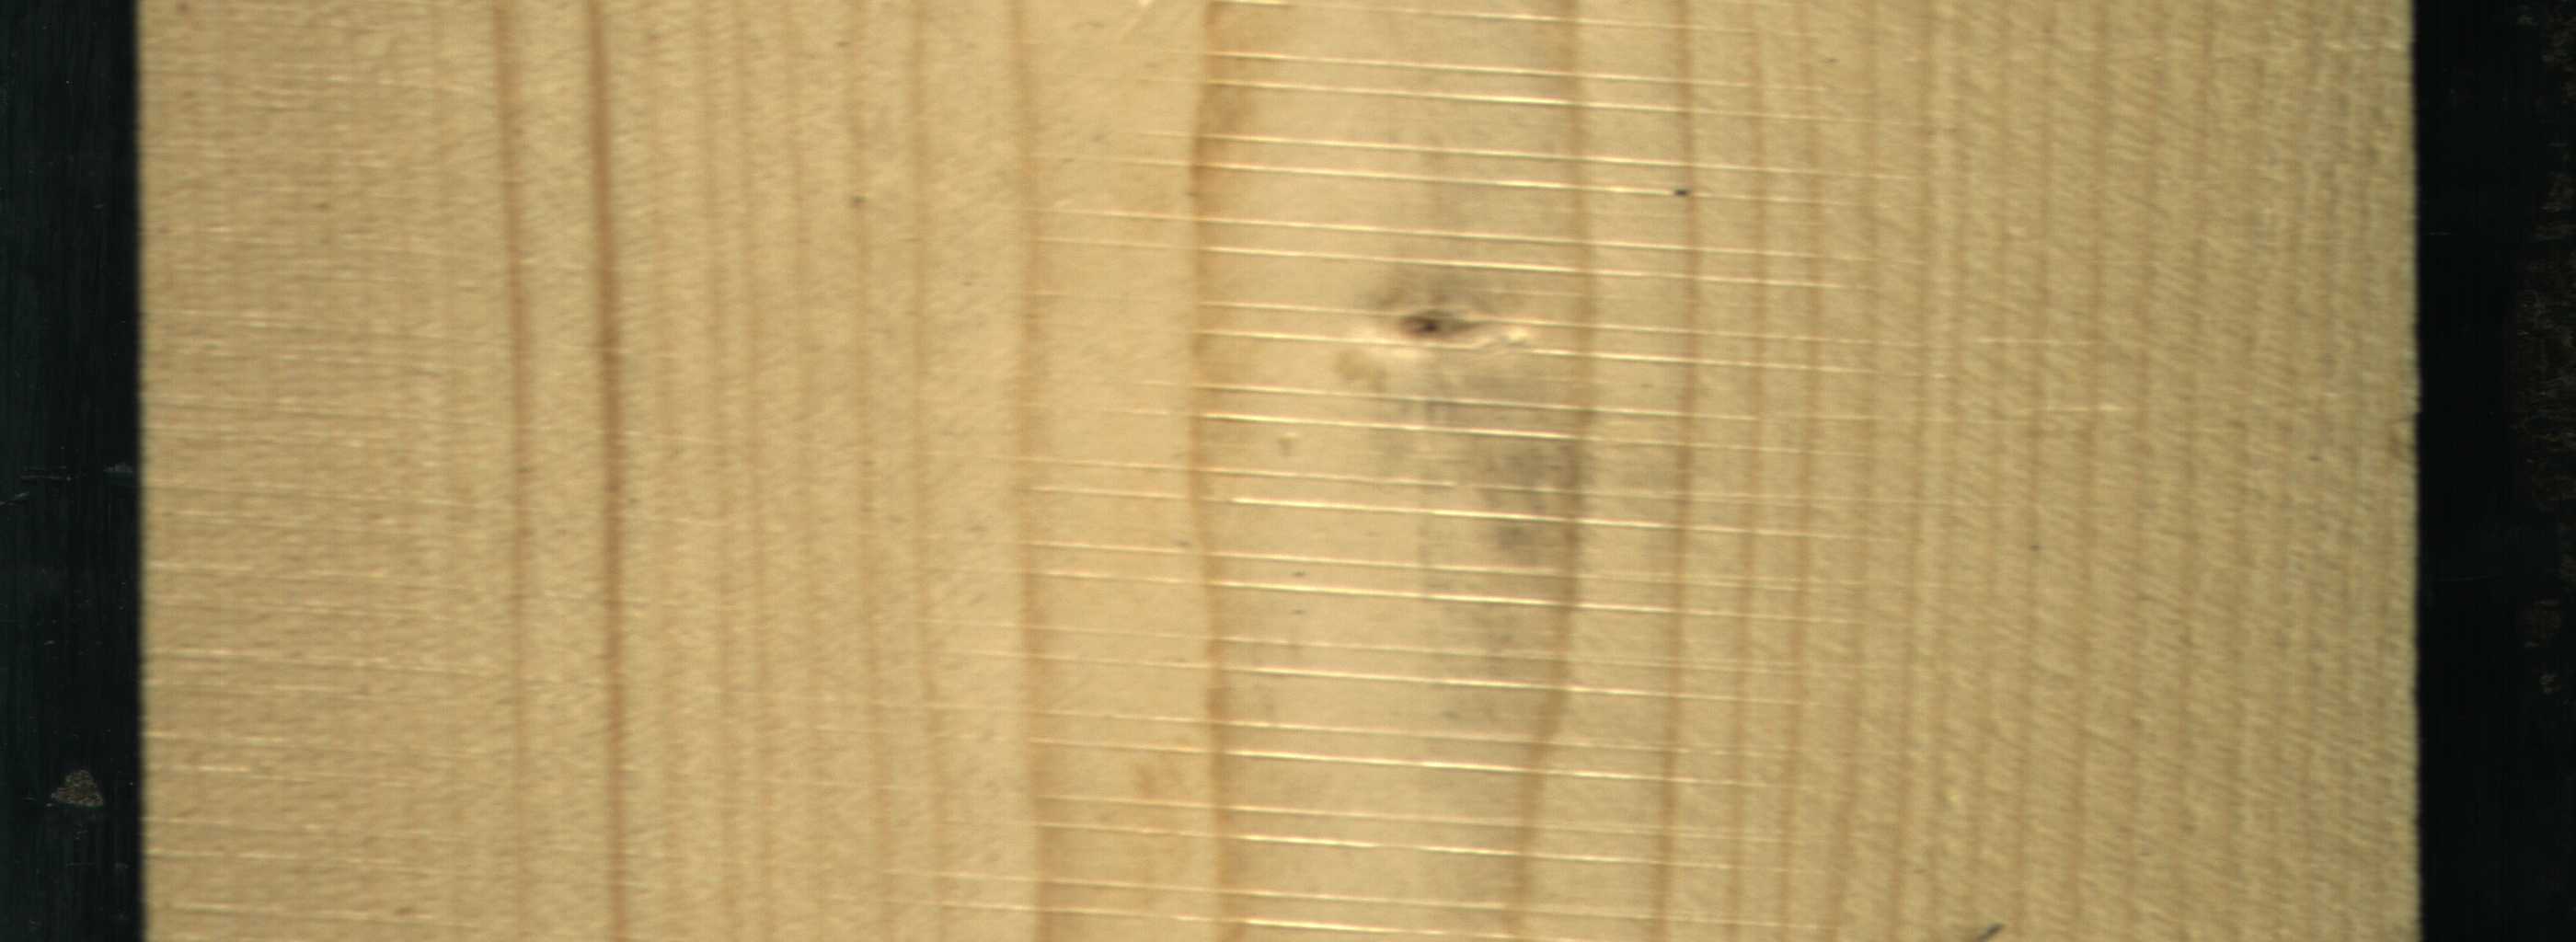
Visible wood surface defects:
Live_Knot